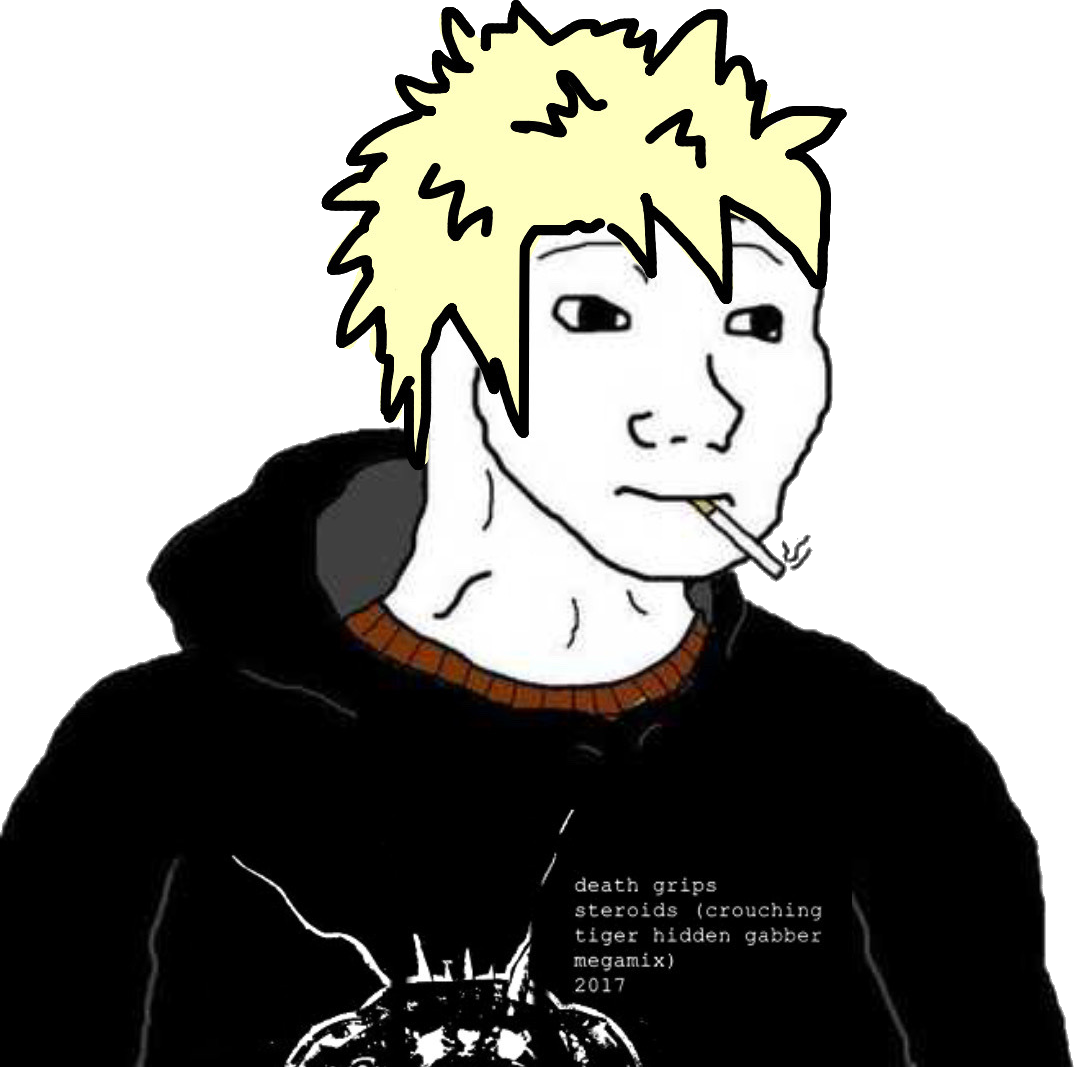
Label: 5_Doomer